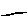
Label: line